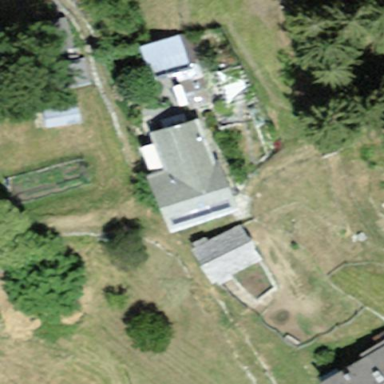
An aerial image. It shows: Simple and straightforward house.